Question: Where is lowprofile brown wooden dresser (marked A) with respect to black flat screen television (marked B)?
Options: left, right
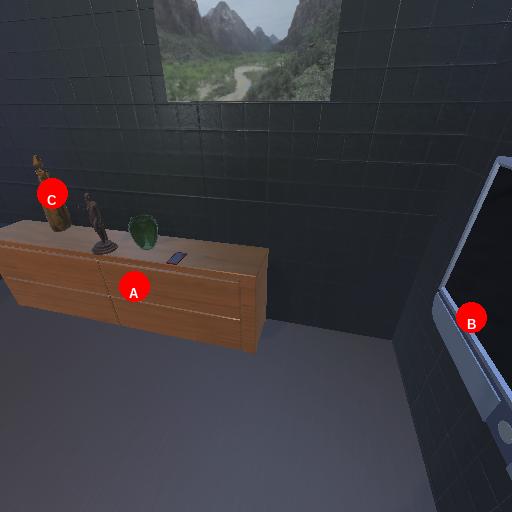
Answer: left